Field crop: maize
Growth stage: 2
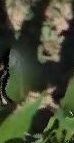
Species: maize